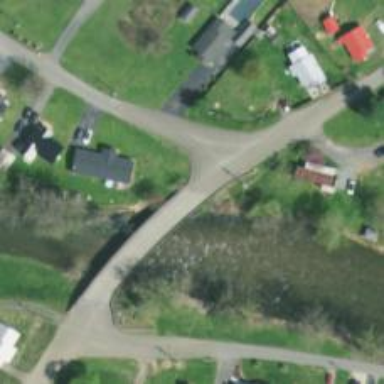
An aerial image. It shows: Residential road with asphalt surface that features bridge.